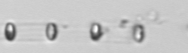
Label: Skeletonema